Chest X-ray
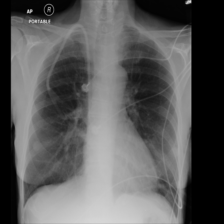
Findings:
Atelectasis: negative
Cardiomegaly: negative
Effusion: negative
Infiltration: negative
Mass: negative
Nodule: negative
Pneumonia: negative
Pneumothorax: negative
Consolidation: negative
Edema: negative
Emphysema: negative
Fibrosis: negative
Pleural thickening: negative
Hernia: negative